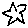
Label: star